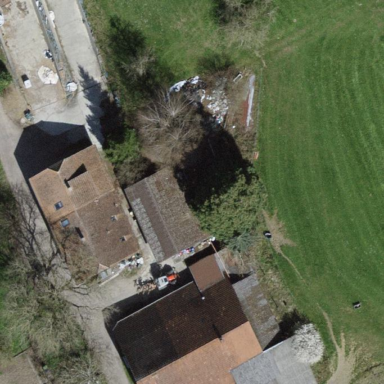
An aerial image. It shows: Farm auxiliary building.